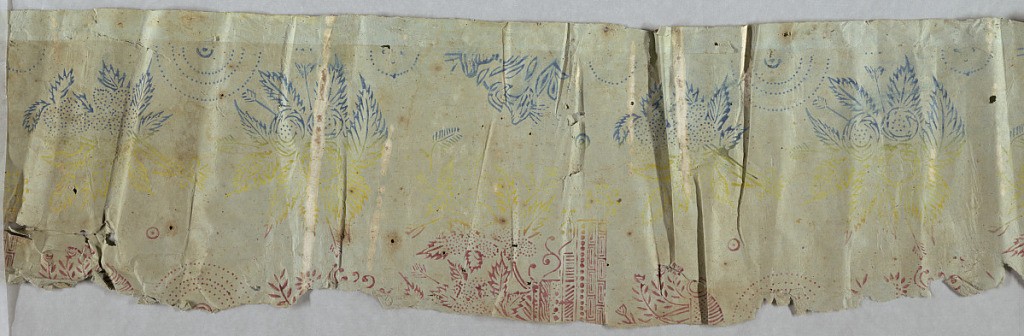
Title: Sidewall
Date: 1820–40
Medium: Machine printed on continuous paper
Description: Irisé or rainbow paper. Motifs include bouquets in baskets, or perhaps potted plants, stylized floral sprigs and dotted bullseye pattern. Printed in red, yellow and blue on ungrounded blue-green paper.